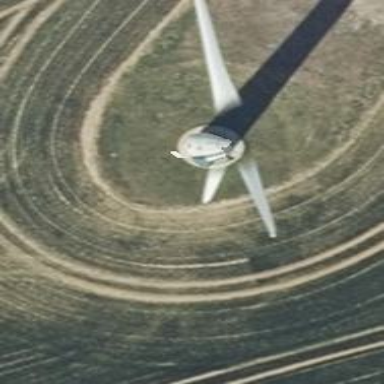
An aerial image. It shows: Wind generator using wind turbines of horizontal axis.